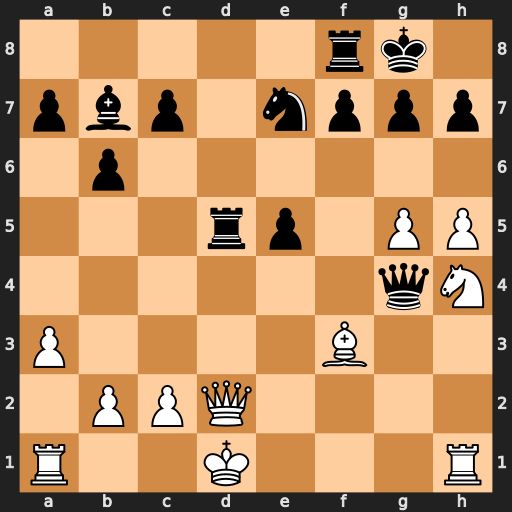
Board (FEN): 5rk1/pbp1nppp/1p6/3rp1PP/6qN/P4B2/1PPQ4/R2K3R
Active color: w
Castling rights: -
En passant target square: -
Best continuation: Bxg4 Rxd2+ Kxd2